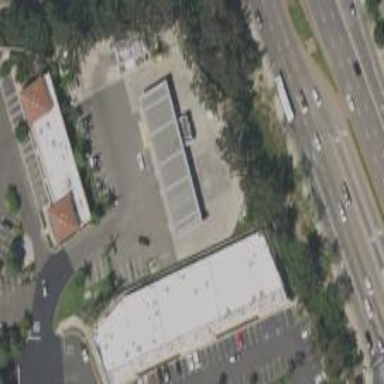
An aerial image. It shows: Convenience shop.